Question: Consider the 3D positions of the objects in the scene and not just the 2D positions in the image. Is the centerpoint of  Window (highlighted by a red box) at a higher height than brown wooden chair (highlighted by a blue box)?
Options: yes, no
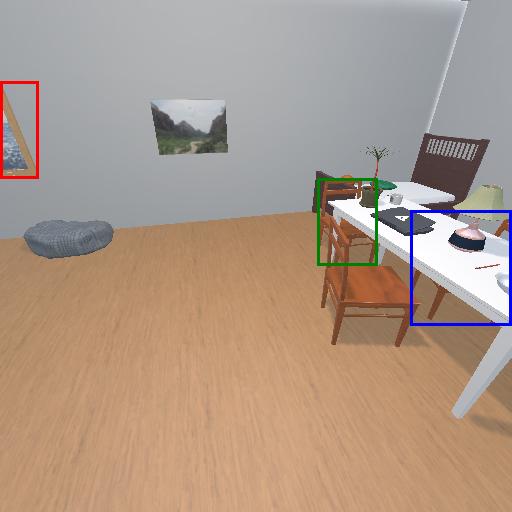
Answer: yes